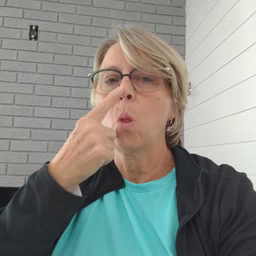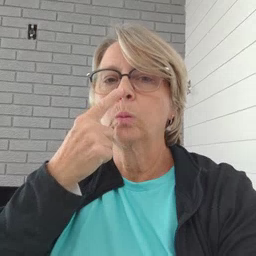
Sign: nose